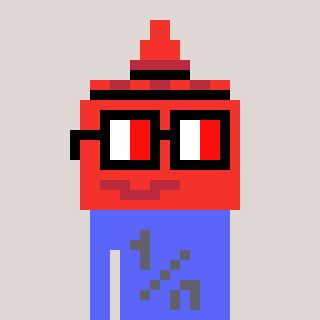
a pixel art character with square glasses with black frames and red eyes, a ketchup-shaped head and a purple-colored body on a warm background